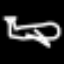
Label: airplane